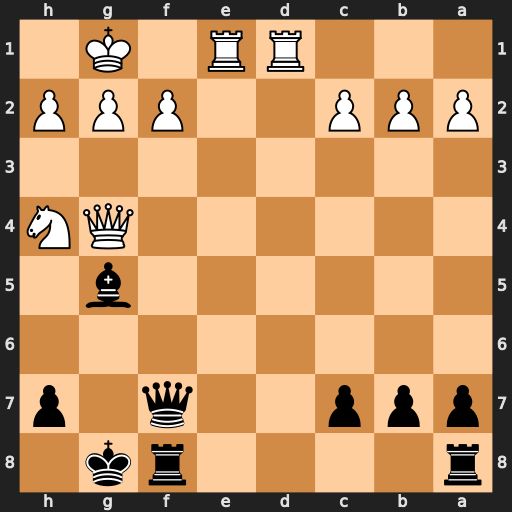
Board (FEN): r4rk1/ppp2q1p/8/6b1/6QN/8/PPP2PPP/3RR1K1
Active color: b
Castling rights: -
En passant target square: -
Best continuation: Qxf2+ Kh1 Qxh4